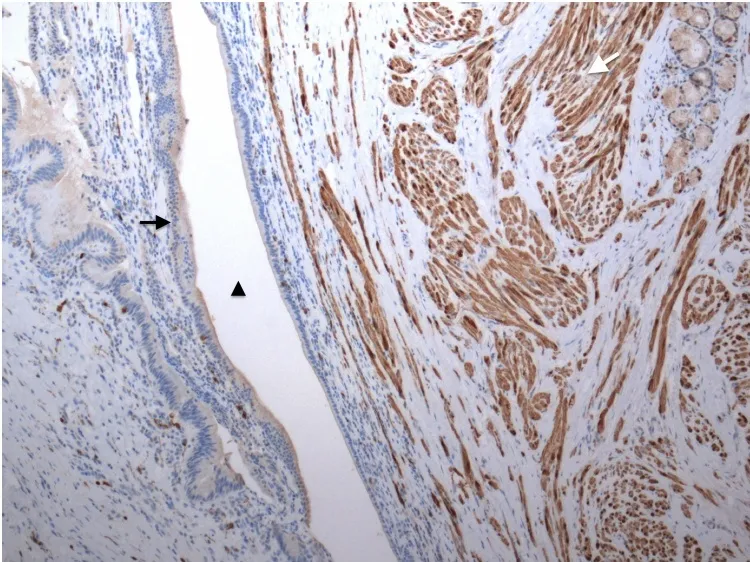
Pathological findings. . The tumor was stained by anti S-100 antibody (white arrow). The wall of the cystic duct (black arrow) was compressed by the tumor, narrowing the intraductal space (black arrowhead).
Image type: pathology (immunostaining)